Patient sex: M
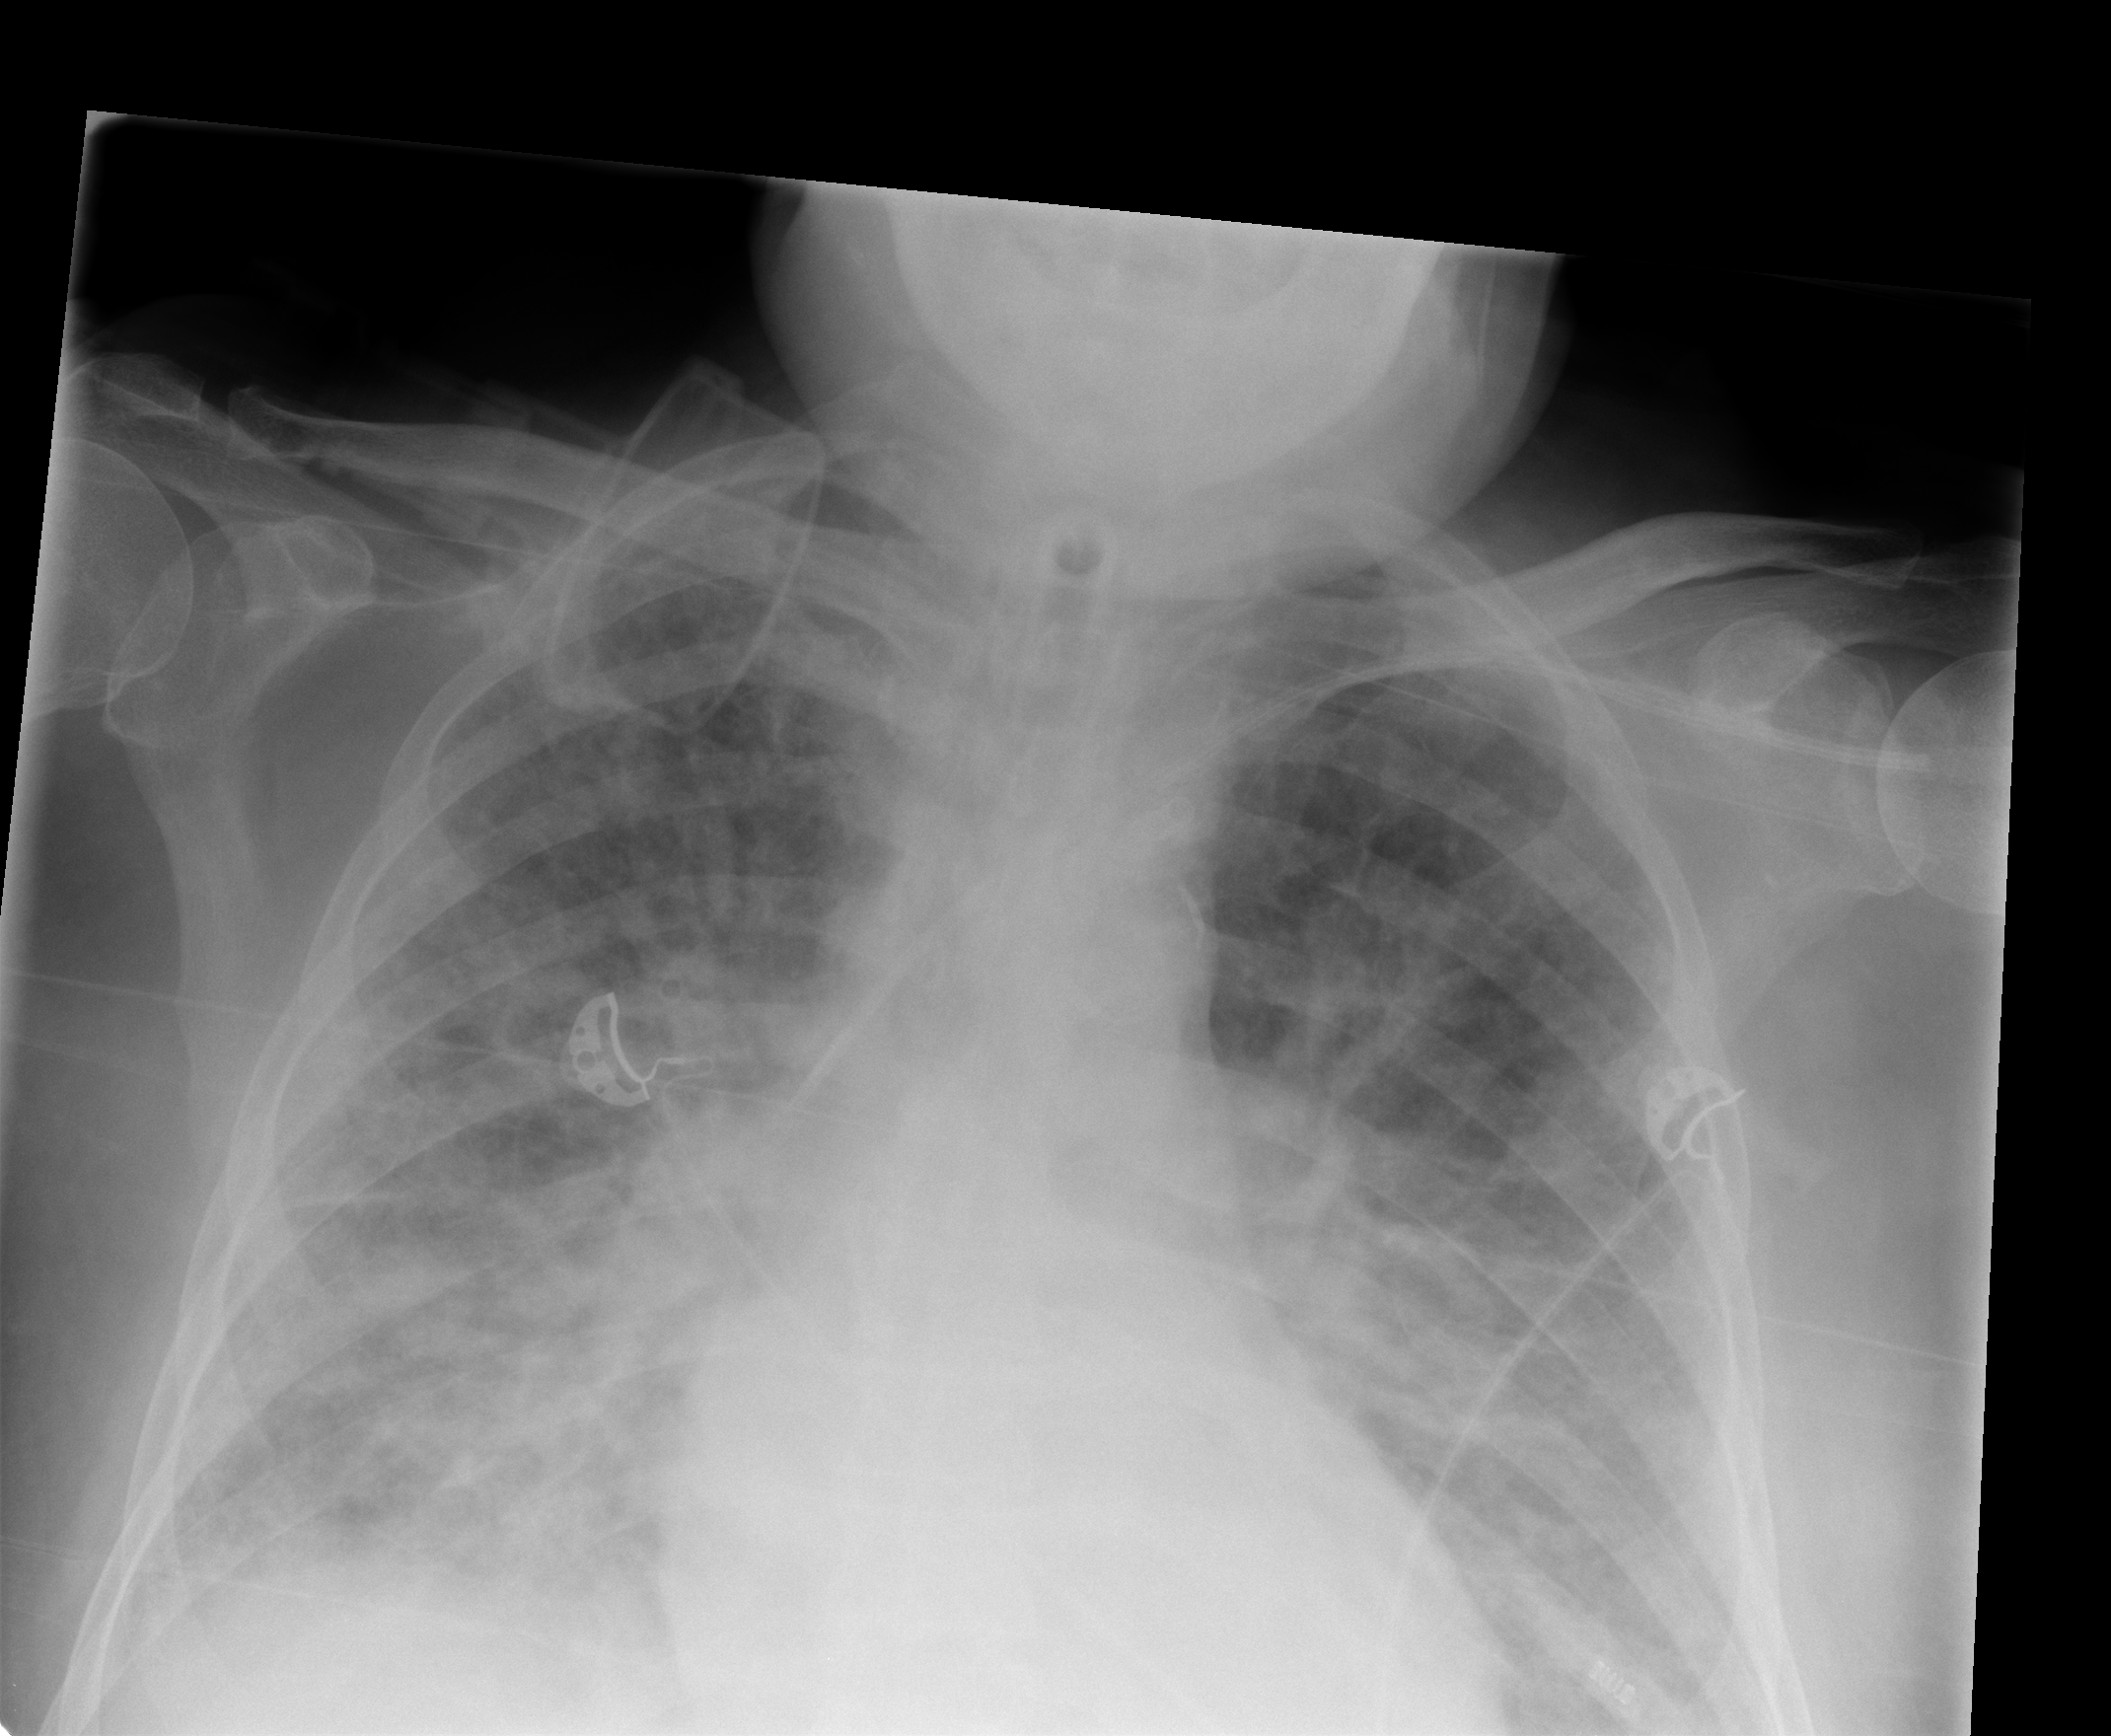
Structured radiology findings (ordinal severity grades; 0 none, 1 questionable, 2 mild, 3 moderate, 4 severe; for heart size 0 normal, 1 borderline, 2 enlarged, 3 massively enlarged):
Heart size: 2
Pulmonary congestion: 3
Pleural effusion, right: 2
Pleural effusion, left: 2
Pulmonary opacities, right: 4
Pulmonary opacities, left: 3
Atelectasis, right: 3
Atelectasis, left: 3